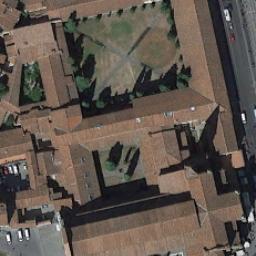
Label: church